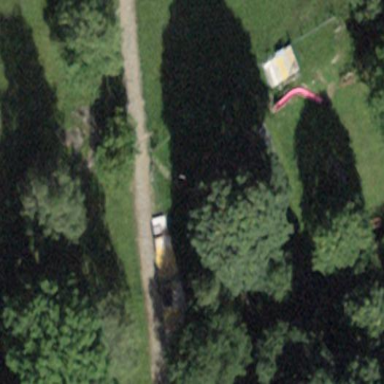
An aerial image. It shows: Picnic site for tourists.